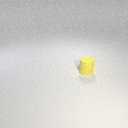
small yellow rubber cylinder